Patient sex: F
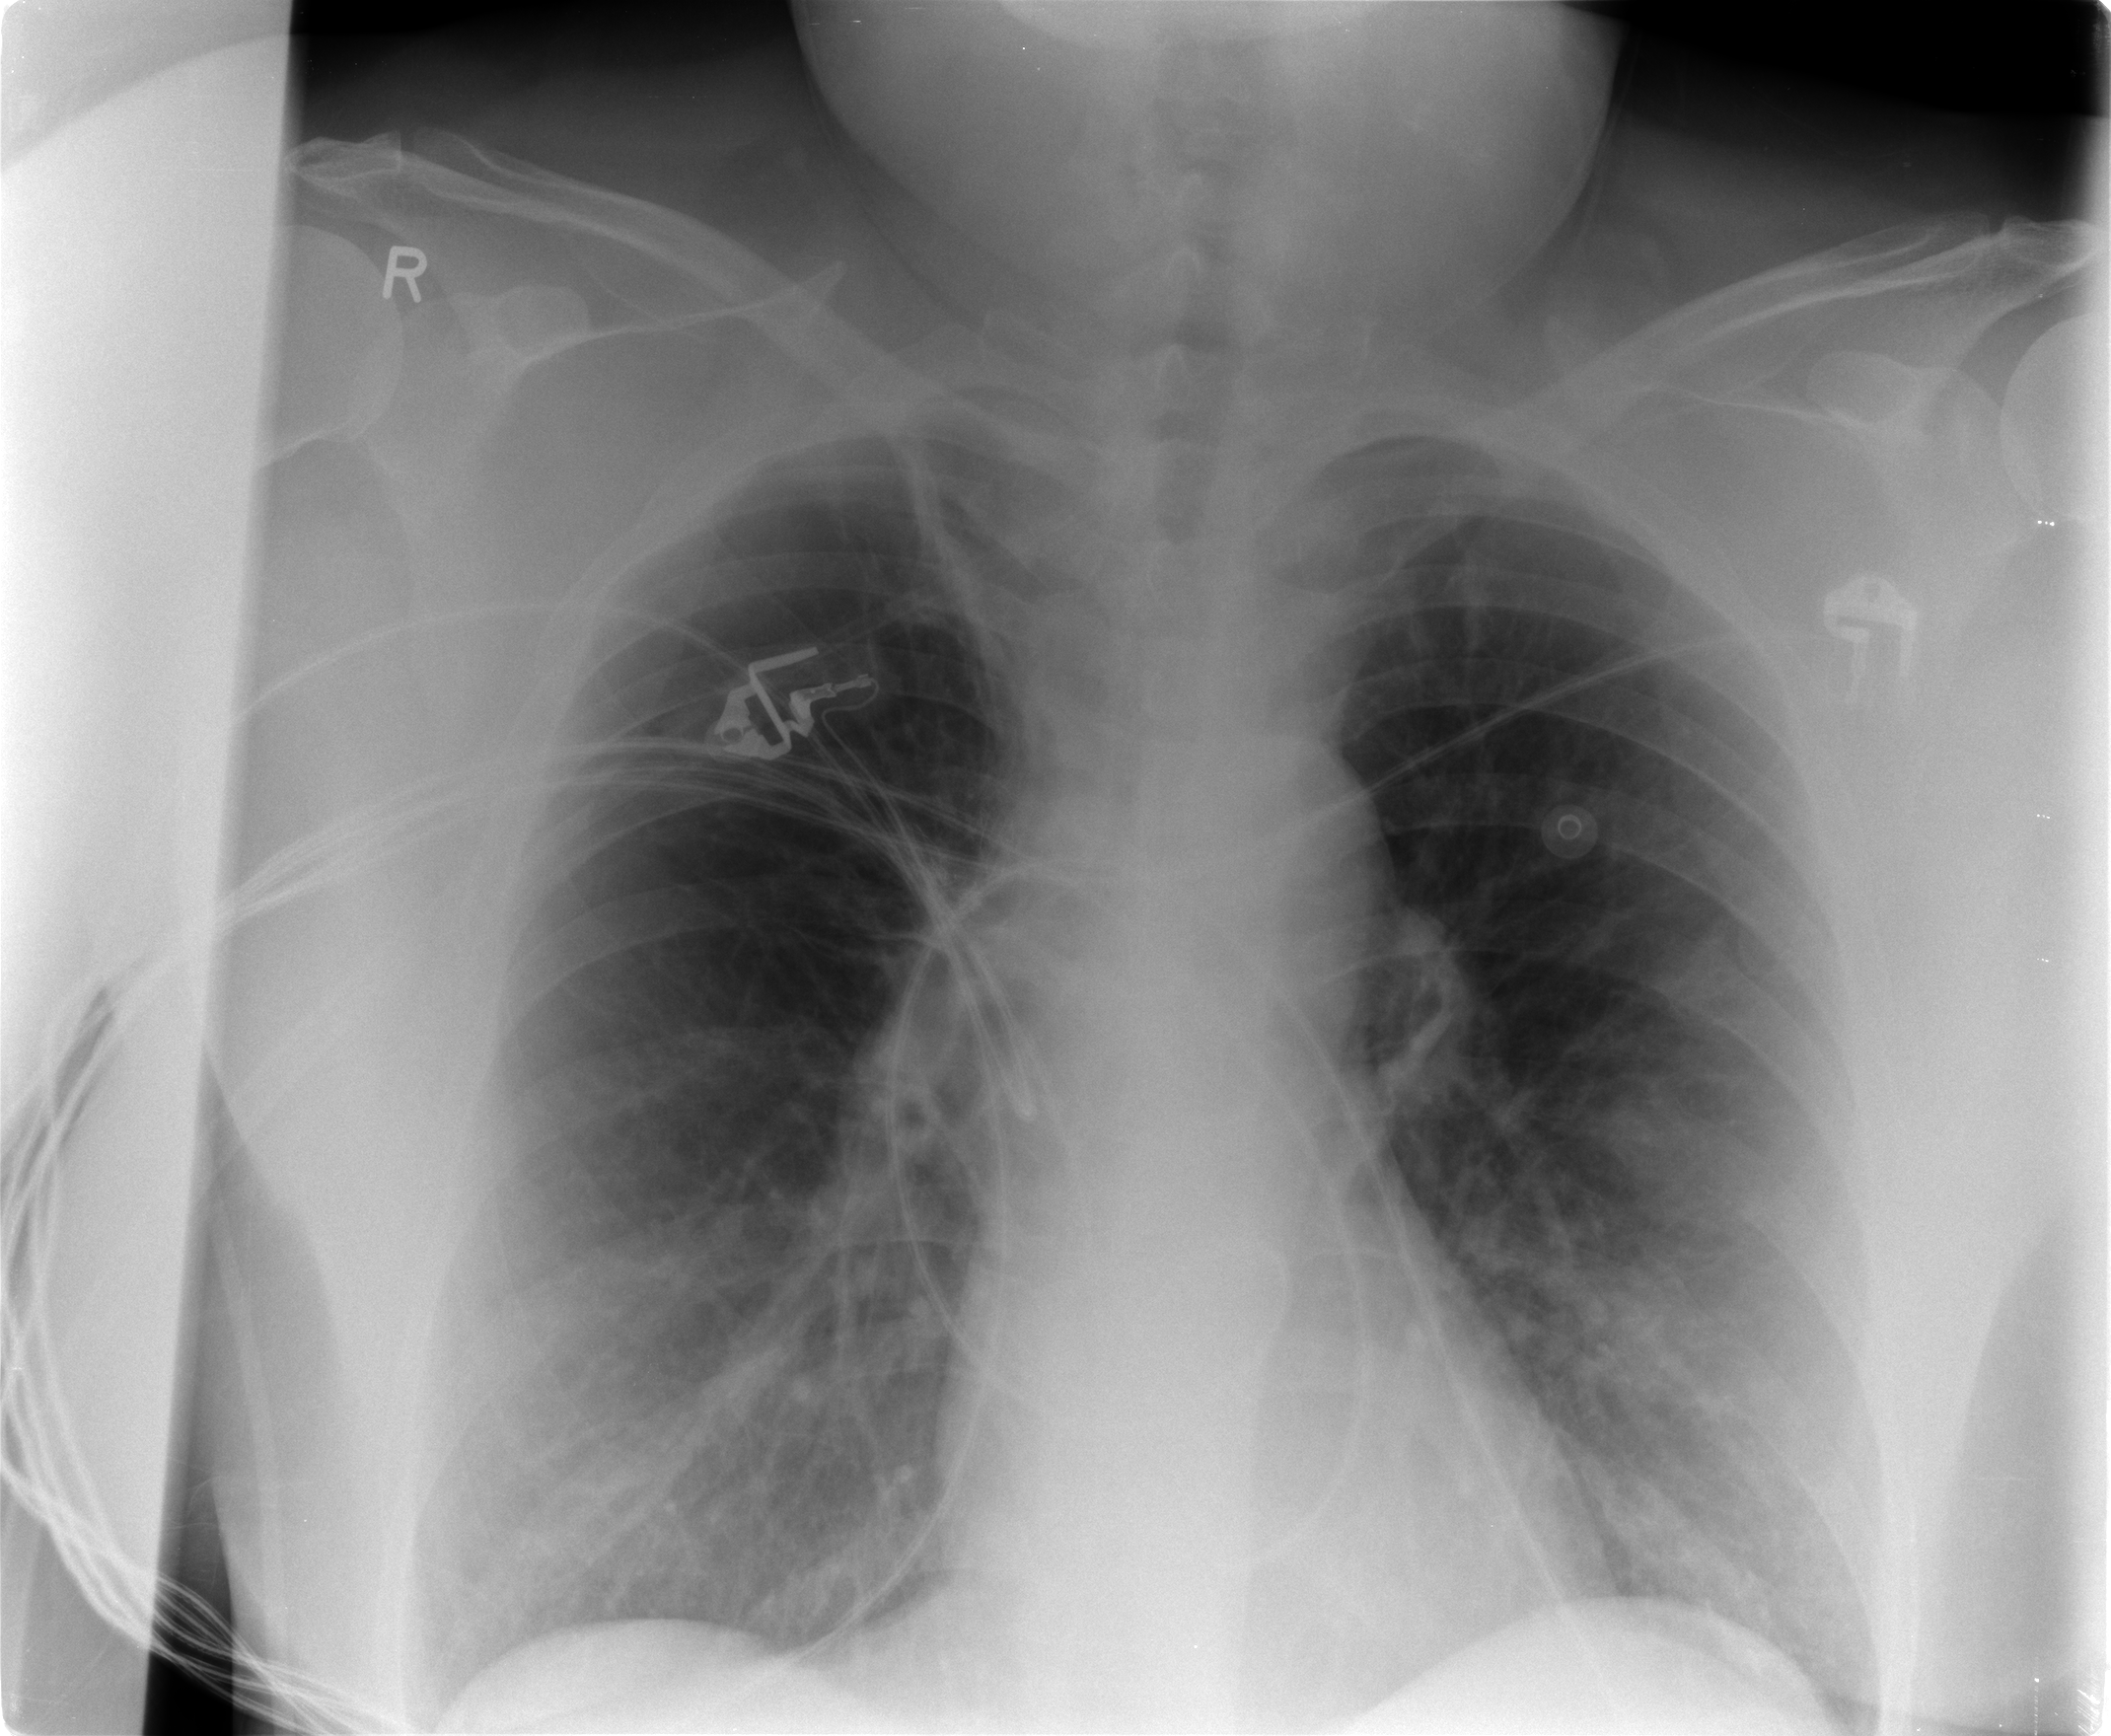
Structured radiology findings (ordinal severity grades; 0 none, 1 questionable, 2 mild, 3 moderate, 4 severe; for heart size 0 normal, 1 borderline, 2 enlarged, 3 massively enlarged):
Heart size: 0
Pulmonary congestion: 0
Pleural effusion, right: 0
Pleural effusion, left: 0
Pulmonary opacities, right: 0
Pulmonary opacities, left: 1
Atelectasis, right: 2
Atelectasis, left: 2